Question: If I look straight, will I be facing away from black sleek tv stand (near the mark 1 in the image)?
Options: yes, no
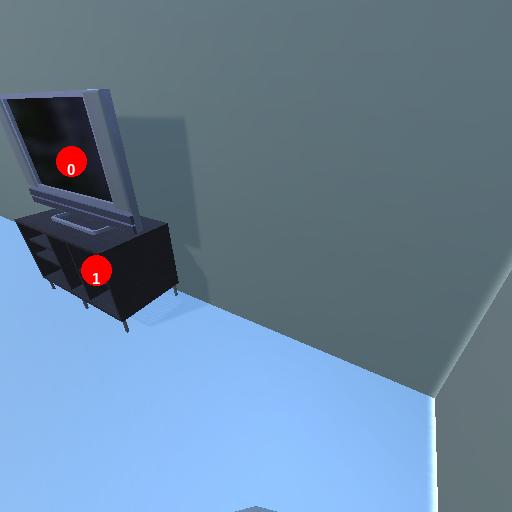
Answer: yes